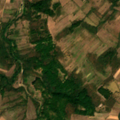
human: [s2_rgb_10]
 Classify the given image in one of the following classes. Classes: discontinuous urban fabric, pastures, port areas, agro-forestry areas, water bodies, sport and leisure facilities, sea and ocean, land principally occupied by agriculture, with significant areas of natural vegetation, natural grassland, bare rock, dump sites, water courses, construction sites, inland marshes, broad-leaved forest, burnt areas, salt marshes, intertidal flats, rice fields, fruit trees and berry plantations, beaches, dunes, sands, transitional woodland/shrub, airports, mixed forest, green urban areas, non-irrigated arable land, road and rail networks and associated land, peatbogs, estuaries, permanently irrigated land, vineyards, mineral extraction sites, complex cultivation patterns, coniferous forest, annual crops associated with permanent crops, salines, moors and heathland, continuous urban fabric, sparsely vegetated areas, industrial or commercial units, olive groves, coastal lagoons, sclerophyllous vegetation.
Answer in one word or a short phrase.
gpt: pastures, complex cultivation patterns, land principally occupied by agriculture, with significant areas of natural vegetation, broad-leaved forest, transitional woodland/shrub